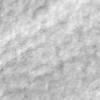
Label: no_change